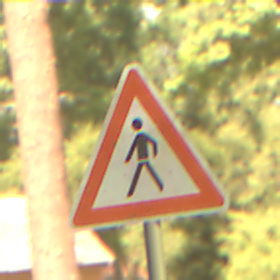
Verkehrszeichen: FussgaengerRechts
Umgebung: Outdoor, Nature
Tageszeit: Midday
Wetter: PartlyCloudy
Licht: Natural
Jahreszeit: NotSpecified
Kontrast: LowContrast